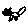
Label: cat